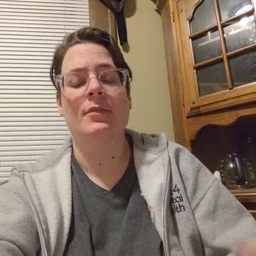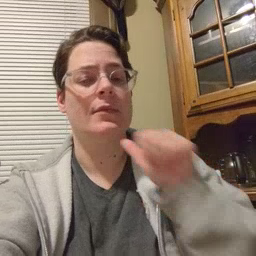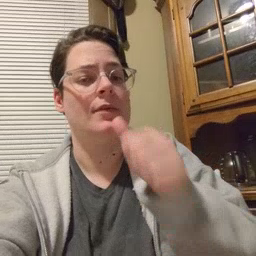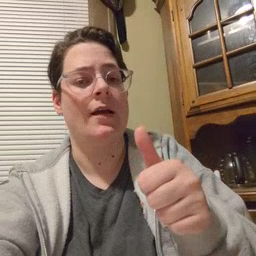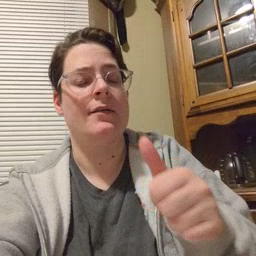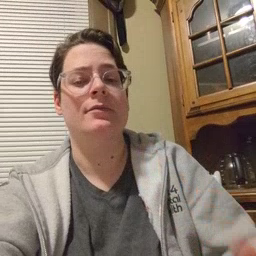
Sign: not